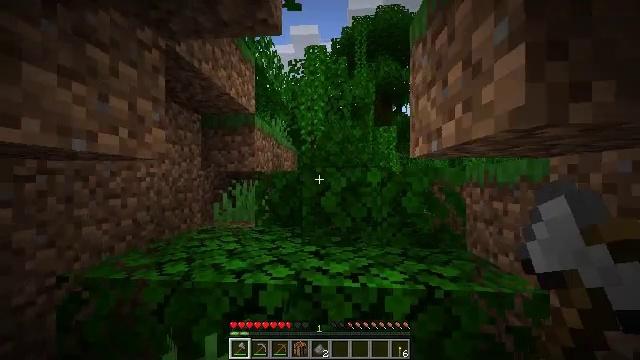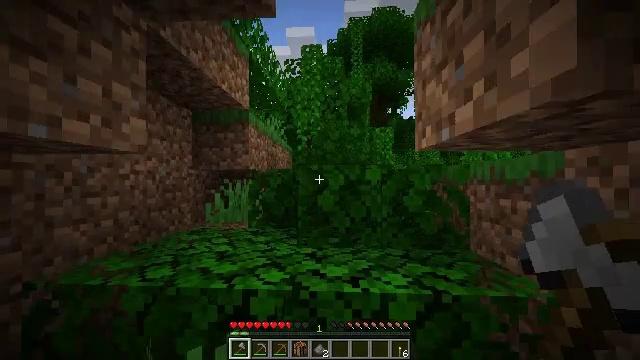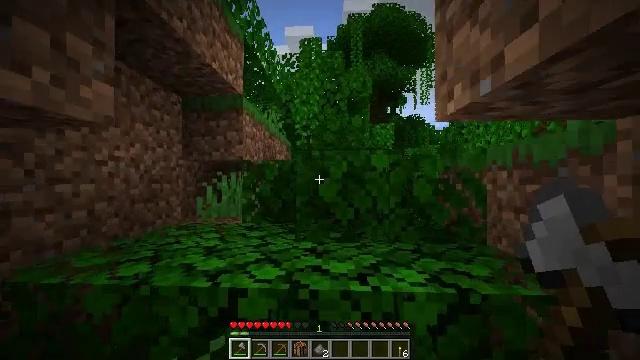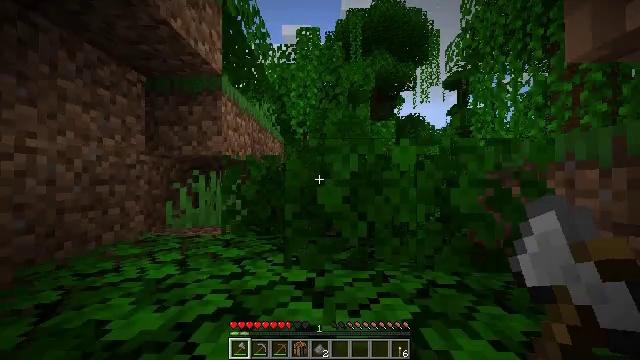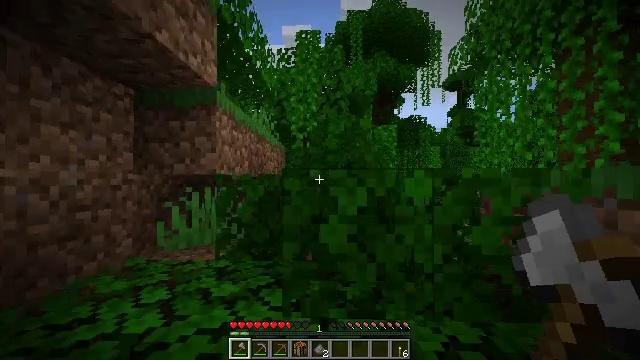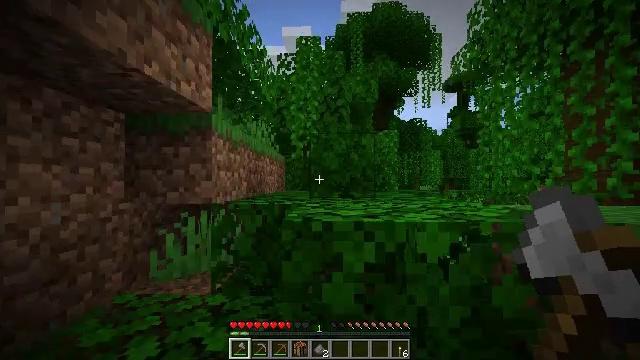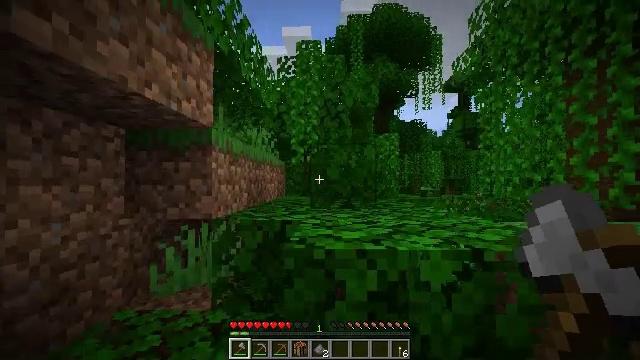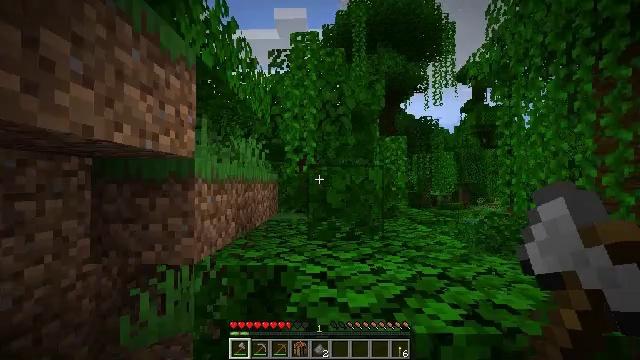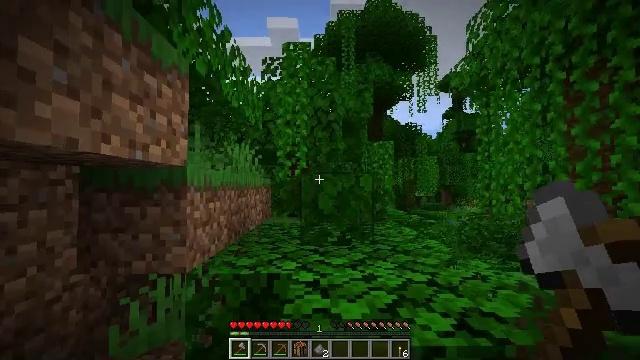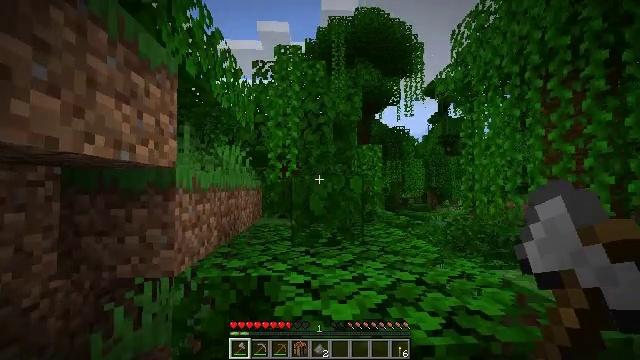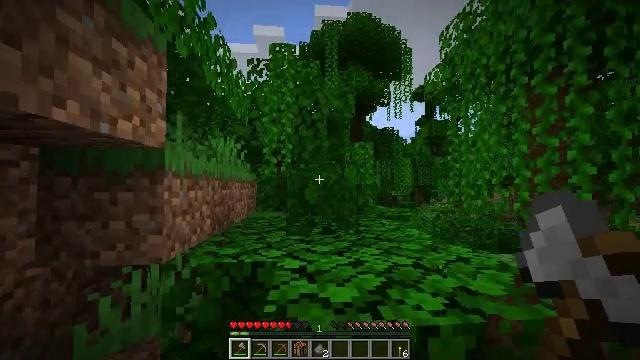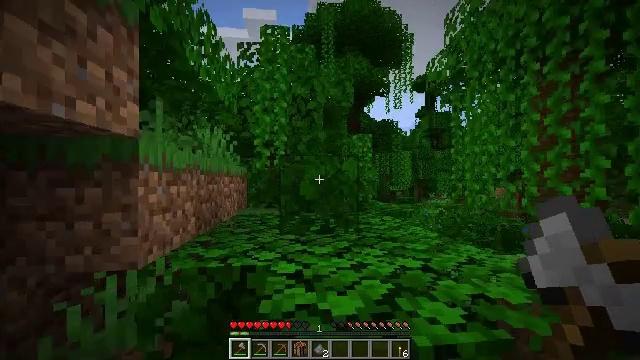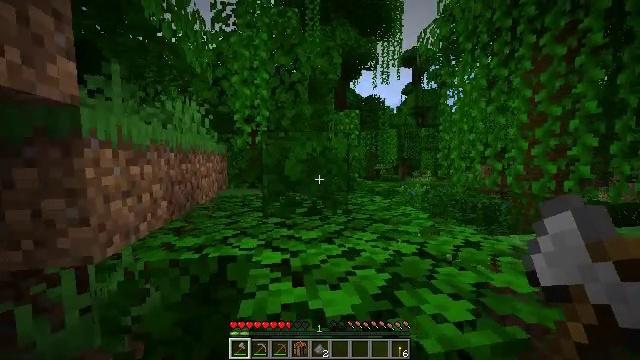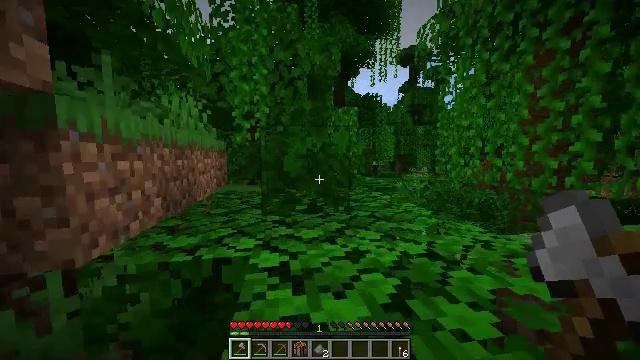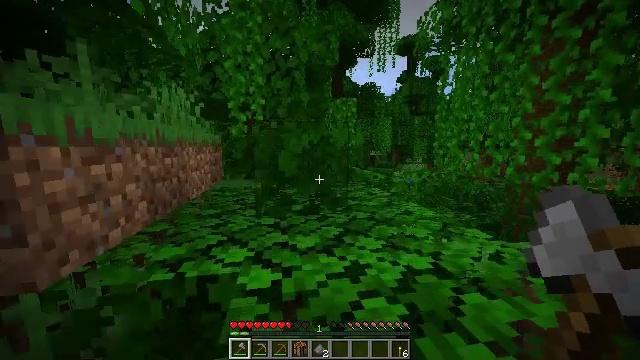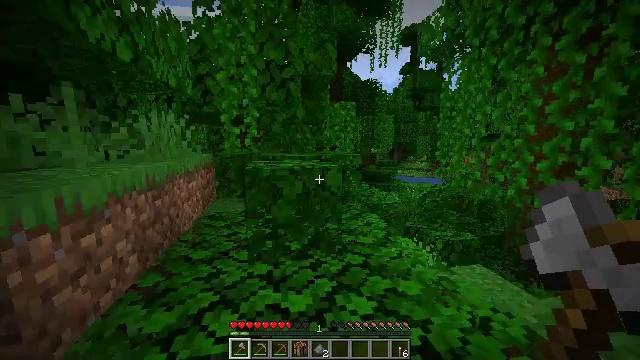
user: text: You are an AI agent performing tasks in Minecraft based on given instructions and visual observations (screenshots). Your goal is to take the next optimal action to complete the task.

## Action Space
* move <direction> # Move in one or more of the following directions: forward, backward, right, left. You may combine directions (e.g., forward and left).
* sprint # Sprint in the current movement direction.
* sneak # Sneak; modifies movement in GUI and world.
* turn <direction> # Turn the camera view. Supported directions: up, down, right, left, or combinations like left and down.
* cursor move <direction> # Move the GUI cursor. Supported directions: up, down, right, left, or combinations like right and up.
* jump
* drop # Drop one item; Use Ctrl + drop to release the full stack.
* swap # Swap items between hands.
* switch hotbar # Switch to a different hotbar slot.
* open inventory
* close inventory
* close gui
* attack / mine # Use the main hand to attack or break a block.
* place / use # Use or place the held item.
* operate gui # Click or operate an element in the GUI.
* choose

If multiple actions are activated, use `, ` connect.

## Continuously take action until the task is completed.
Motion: motion action
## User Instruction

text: Harvest some fern.
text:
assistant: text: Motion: move forward, sprint, turn right, jump
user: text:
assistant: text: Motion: move forward, sprint, jump
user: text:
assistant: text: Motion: move forward, sprint, jump
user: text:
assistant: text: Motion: move forward, sprint, jump
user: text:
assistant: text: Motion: move forward, sprint, jump
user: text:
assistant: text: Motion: move forward, sprint, jump
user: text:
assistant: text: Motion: move forward, sprint, jump
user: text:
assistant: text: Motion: move forward, sprint, turn right, jump
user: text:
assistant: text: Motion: move forward, sprint, turn right, jump
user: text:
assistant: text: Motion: move forward, sprint, turn right, jump
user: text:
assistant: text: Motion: move forward, sprint, turn right and down, jump
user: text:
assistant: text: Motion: move forward, sprint, turn right and down, jump
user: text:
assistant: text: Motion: move forward, sprint, turn down, jump
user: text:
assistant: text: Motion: move forward, sprint, turn down, jump
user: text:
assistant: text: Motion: move forward, sprint, turn down, jump
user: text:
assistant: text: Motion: move forward, sprint, jump
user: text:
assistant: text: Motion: move forward, sprint, jump
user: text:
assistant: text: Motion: move forward, sprint, jump
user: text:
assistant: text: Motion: move forward, sprint, jump
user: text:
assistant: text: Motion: move forward, sprint, turn left, jump
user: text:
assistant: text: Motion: move forward, sprint, turn left and down, jump
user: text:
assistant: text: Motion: move forward, sprint, turn left, jump
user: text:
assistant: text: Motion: move forward, sprint, turn left, jump
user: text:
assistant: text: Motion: move forward, sprint, jump
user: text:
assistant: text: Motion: move forward, sprint, turn left, jump
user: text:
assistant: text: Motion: move forward, sprint, turn left, jump
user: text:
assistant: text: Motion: move forward, sprint, turn left and down, jump
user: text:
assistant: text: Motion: move forward, sprint, turn left and down, jump
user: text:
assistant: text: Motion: move forward, sprint, turn left, jump
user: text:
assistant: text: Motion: move forward, sprint, turn left, jump